Question: I am trying to show a simple graph using Highcharts. It was working pretty well, but at one point for unknown reasons my line just stopped showing up. The screen seems empty and the points are only visible when mouse hovers over them.
I added a dummy series to check and this is how it looks now:

The code producing the graph is:
'''
$(function () {
$.get('data/data.txt', function (data) {
// Preparing data
var formatted = []
var lines = data.split('
');
$.each(lines, function (lineNo, line) {
var items = line.split('-');
formatted.push(
[
Date.UTC(
items[1],
items[2],
items[3],
items[4],
items[5],
items[6]),
parseInt(items[0])
]
);
});
console.log(formatted)
// Data prepared, now display it
$('#container').highcharts({
xAxis: {
type: 'datetime'
},
series: [
{
data: formatted,
name: "Prize pool"
},
{
name: 'Tokyo',
data: [[1433620800000,7.0], [1433620822000,6.9], [1433620824000,9.5], [1433620826000,14.5], [1433620828000,18.2]]
},
]
});
})
});
'''
The data received is correctly formatted, as seen on the screenshot. It has the same structure and very similar values as the 'Tokyo' series. However, only the latter is visible. Changing line widths or colors did nothing. There is no other customization of the graph. What is going on here?
Also the last point of the "hidden" series is completely ignored and never shown.
(<URL>
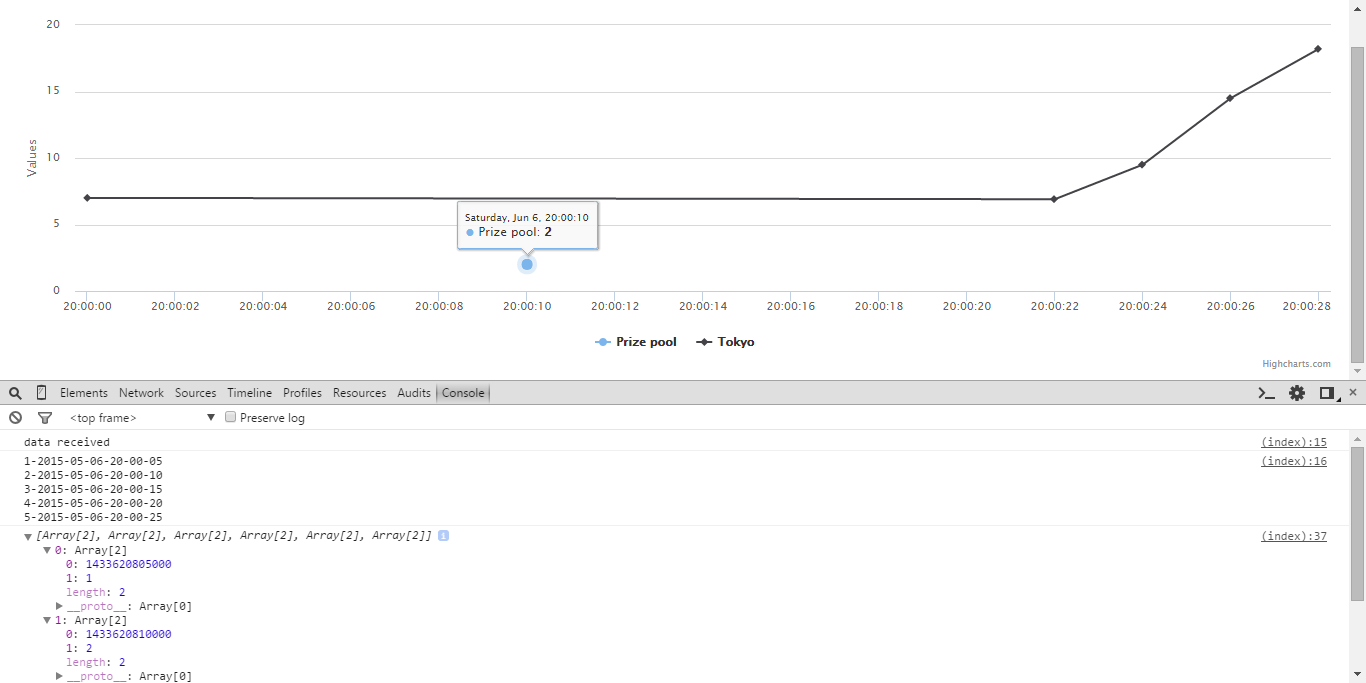
Answer: Turns out that the graph cannot handle empty data well - in the part where I prepare data to be shown there has to be a handling of empty line (which may occur at the end of the file), and if there is such a line, just ignore it.